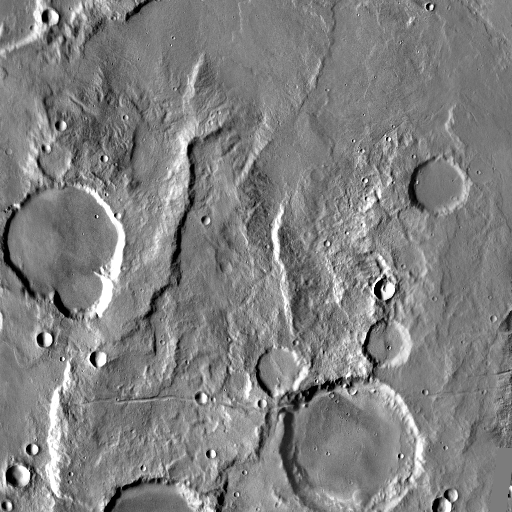
Crater classes present: Background, Other, Buried